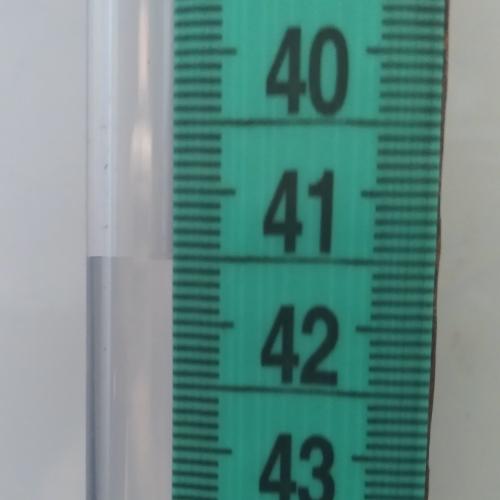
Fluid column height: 41.5 cm